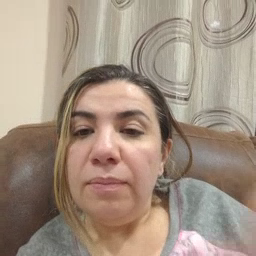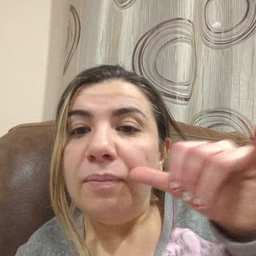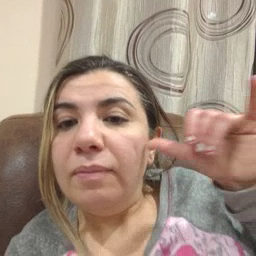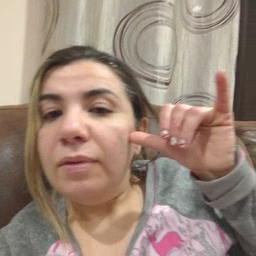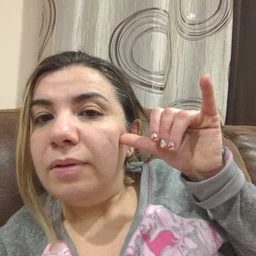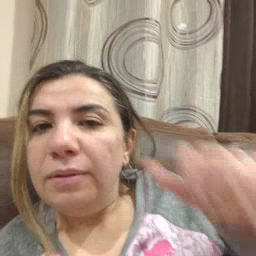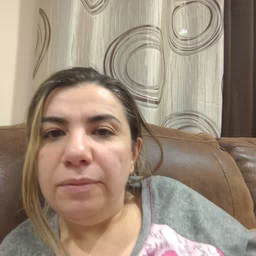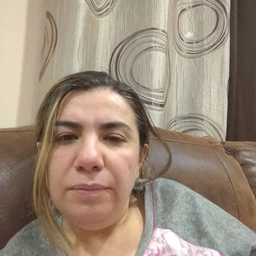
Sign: yesterday